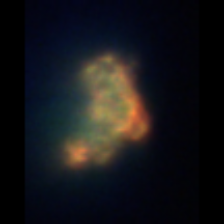
Taxon: Unknown_detritus
Group: Unknown